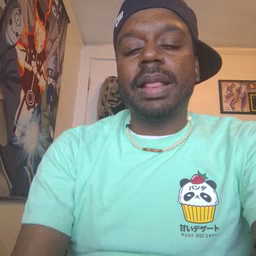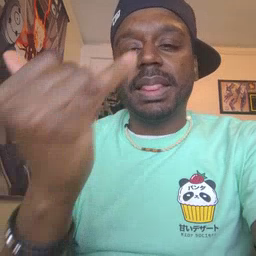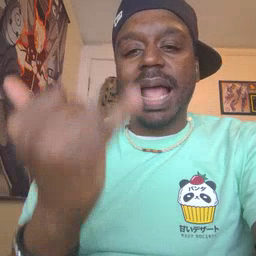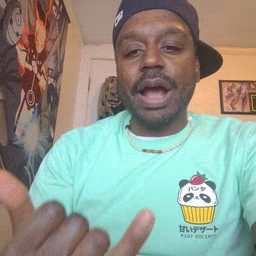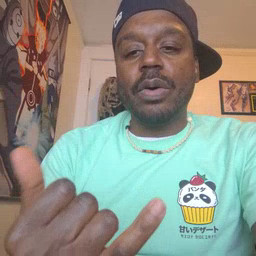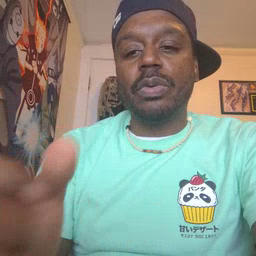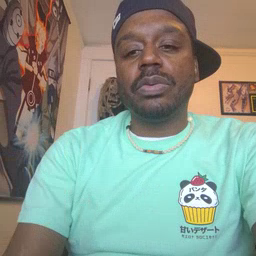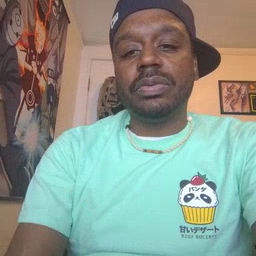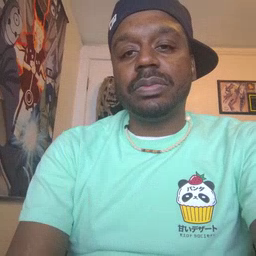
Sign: now